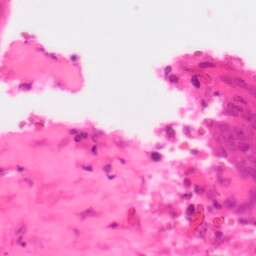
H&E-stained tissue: Colon